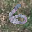
Label: 6